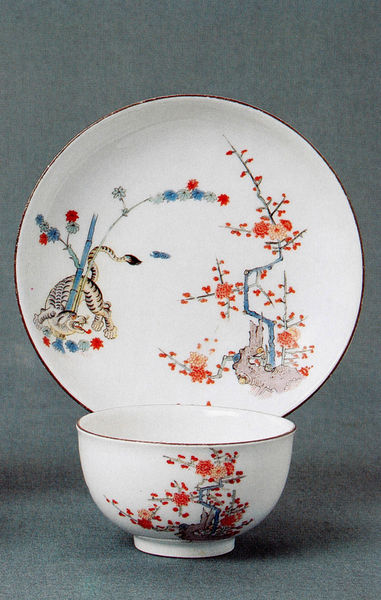
Titel: Koppchen mit Unterschale
Institution: (Privatsammlung)
Schlagwörter: baum, blau, fuß, schatten, weiß, grün, äste, blume, blumen, braun, grau, licht, orange, schwarz, türkis, blüte, blüten, rose, rot, tier, beige, malerei, muster, trinken, barock, schale, schüssel, sockel, teller, bild, ast, strauch, zweige, busch, gold, pflanze, pflanzen, schön, rund, umrandung, keramik, schwanz, japan, zwei, rote blume, stab, violett, rand, dekoration, essen, kaffee, dekor, floral, verzierung, gestreift, tasse, tee, platte, japanisch, bemalt, foto, fotografie, photographie, becher, katze, gefäß, motiv, porzellan, vergoldet, wurzel, zweig, schlicht, asien, geschirr, kuchen, service, asiatisch, schlange, distel, photo, chinesisch, china, farbfoto, zunge, fabelwesen, dornen, bambus, steingut, filigran, meissen, porzelan, bemalung, verzeirung, fotographie, züngeln, vertiefung, kirschbaum, ränder, drache, kirsche, kirsch, set, blaue blume, tieger, tiger, dorn, reis, kirschblüte, koppchen, chinesich, exotismus, suppenschale, chinoisie, kakiemon, adekor, aisatisch, chinesisches dekor, schussel, teegeschirr, teeschale, teee, blauer bambus, ##asien, drachen#, porzellanj